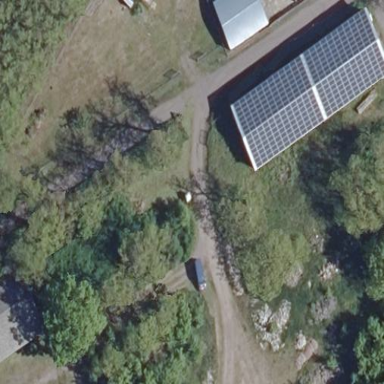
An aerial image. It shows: Solar-powered generator at farm auxiliary building. The generator is small installation using solar photovoltaic panels.